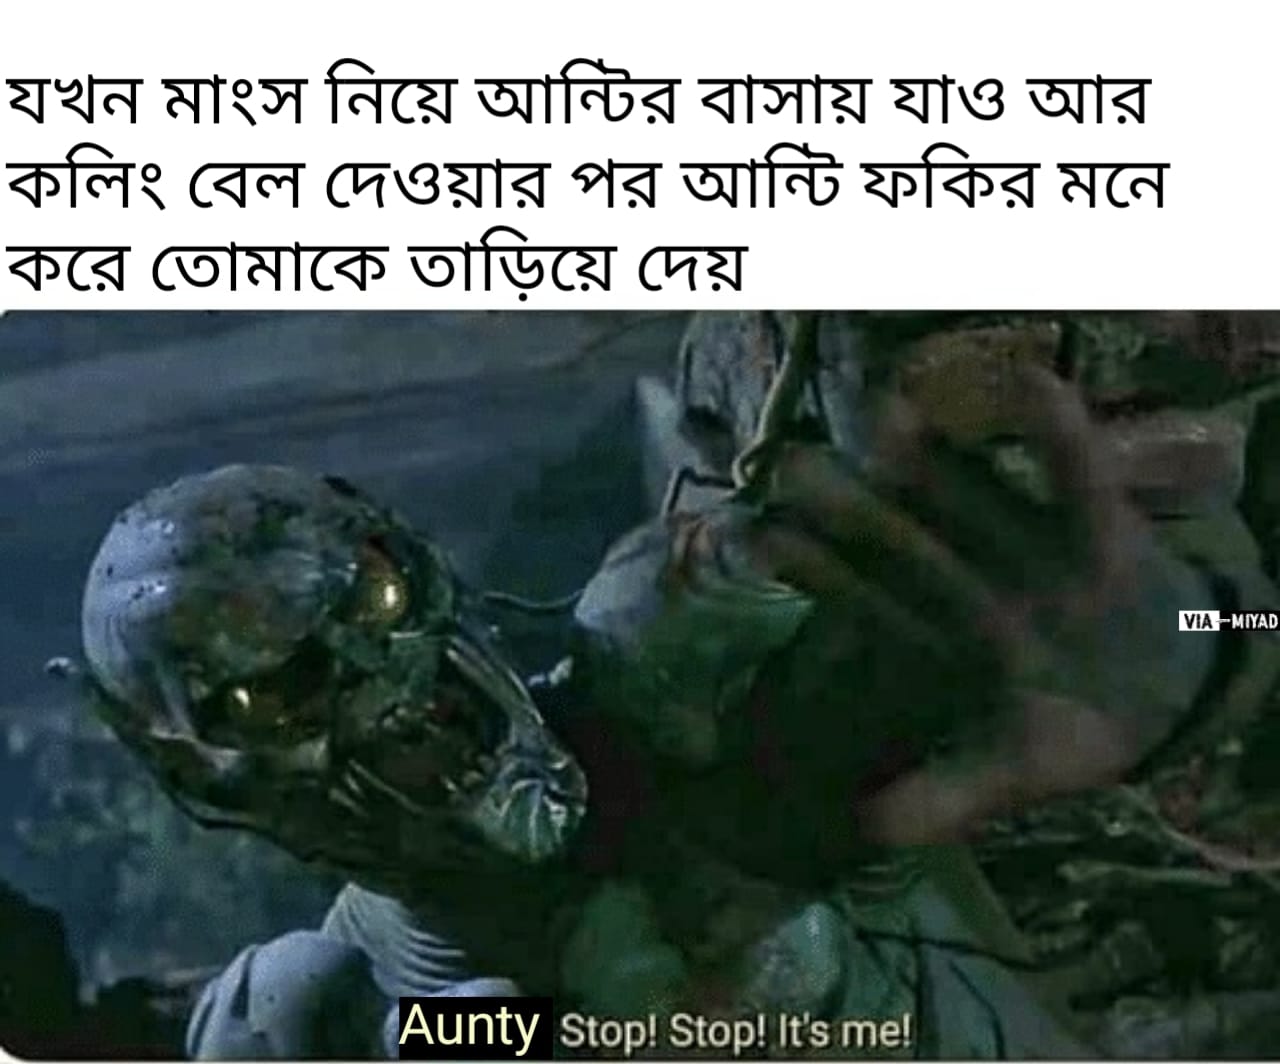
Caption: যখন মাংস নিয়ে আন্টির বাসায় যাও আর কলিং বেল দেওয়ার পর আন্টি ফকির মনে করে তোমাকে তাড়িয়ে দেয়     Aunty Stop ! Stop ! It's me !
Label: non-hate